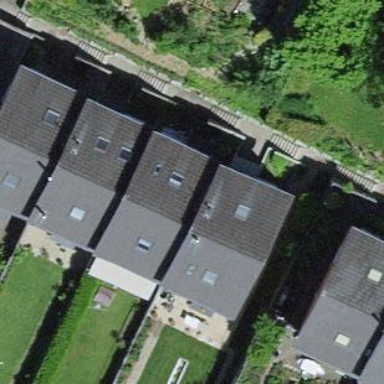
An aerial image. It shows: Terrace building.